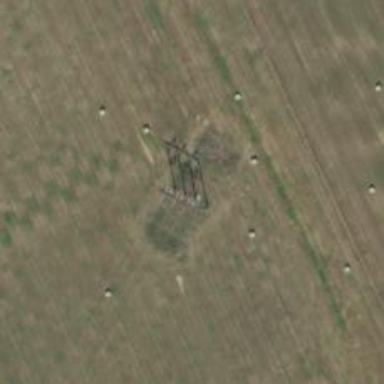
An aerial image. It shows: Switch tower for power distribution.